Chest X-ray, PA view. Patient: 47 years old, sex M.
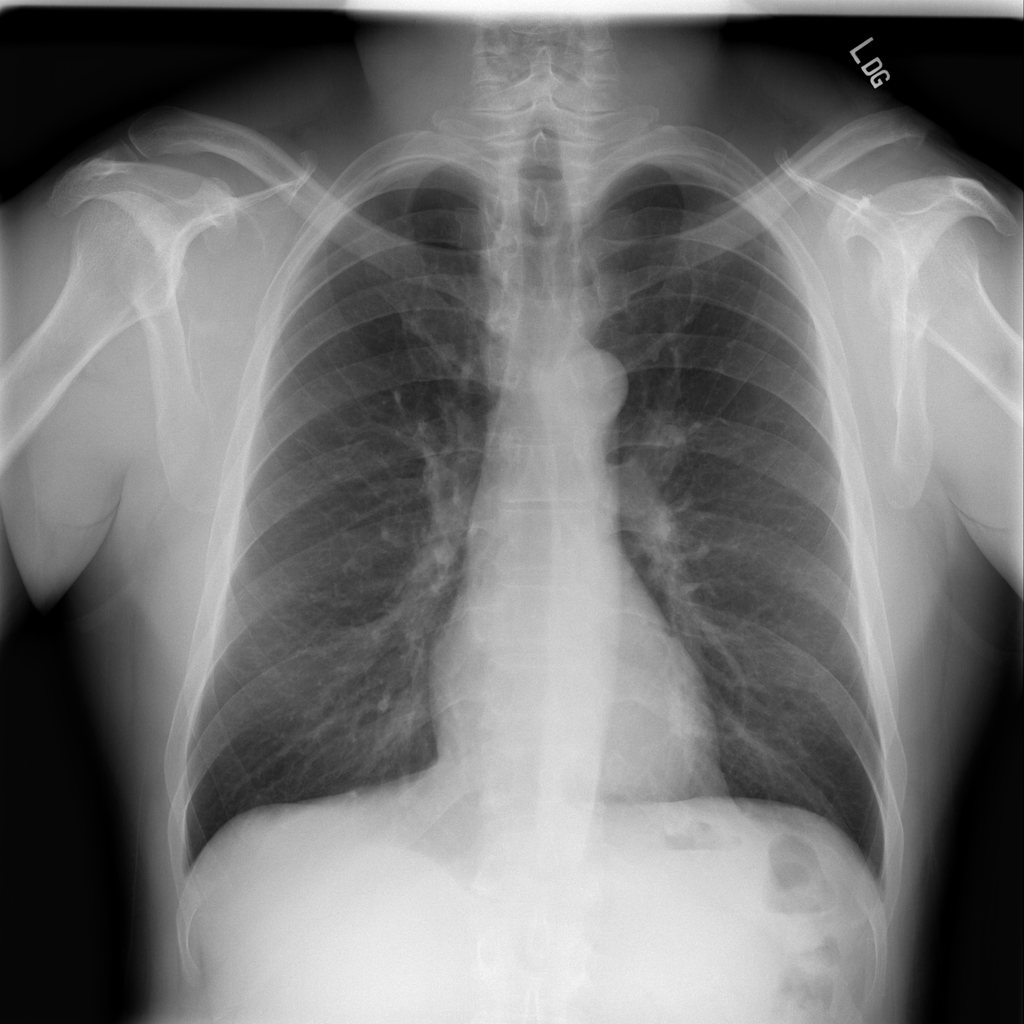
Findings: No Finding